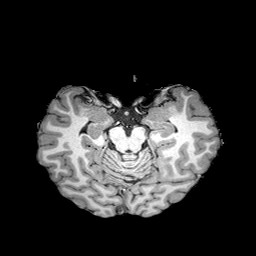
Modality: T1w
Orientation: coronal
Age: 27
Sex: male
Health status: healthy